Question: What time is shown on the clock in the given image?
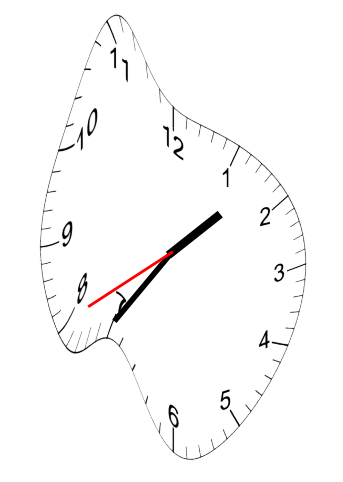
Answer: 01:35:40